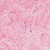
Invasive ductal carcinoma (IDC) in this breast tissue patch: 0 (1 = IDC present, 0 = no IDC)